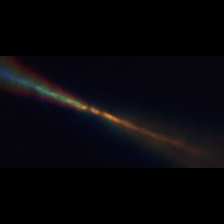
Taxon: Guinardia
Group: Diatoms